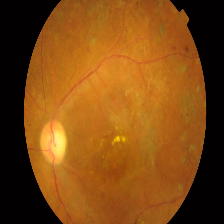
Diabetic retinopathy grade: Proliferative DR